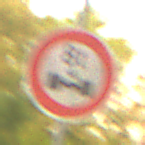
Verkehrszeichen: TatsaechlicheAchslast
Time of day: SunriseSunset
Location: Outdoor (RoadRail)
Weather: Clear
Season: NotSpecified
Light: Natural